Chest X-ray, PA view. Patient: 57 years old, sex F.
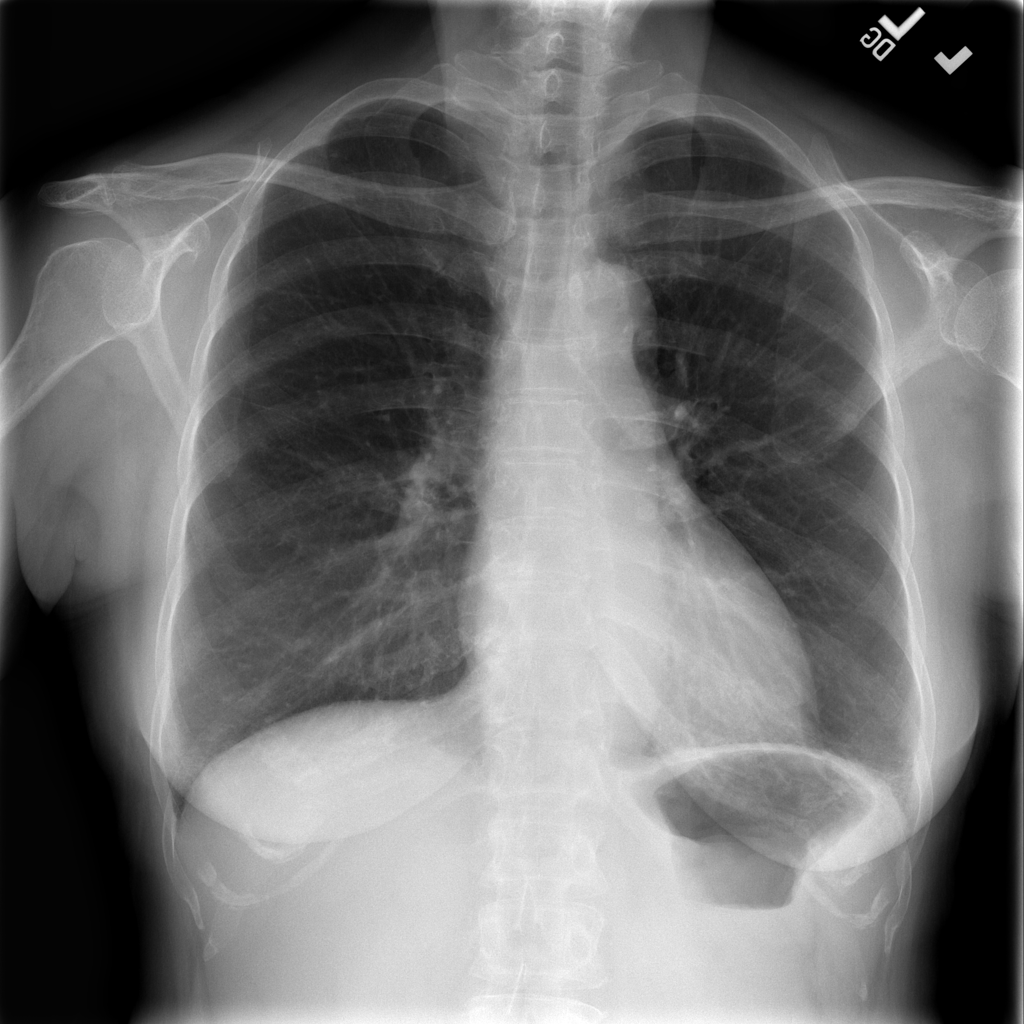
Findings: No Finding